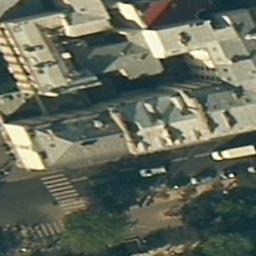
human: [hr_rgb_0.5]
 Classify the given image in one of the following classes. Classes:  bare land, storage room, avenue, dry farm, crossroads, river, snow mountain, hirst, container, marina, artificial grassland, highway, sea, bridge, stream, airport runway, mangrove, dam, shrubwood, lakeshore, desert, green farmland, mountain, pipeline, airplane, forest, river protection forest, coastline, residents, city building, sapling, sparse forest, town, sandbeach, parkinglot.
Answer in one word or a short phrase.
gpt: city building